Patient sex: F
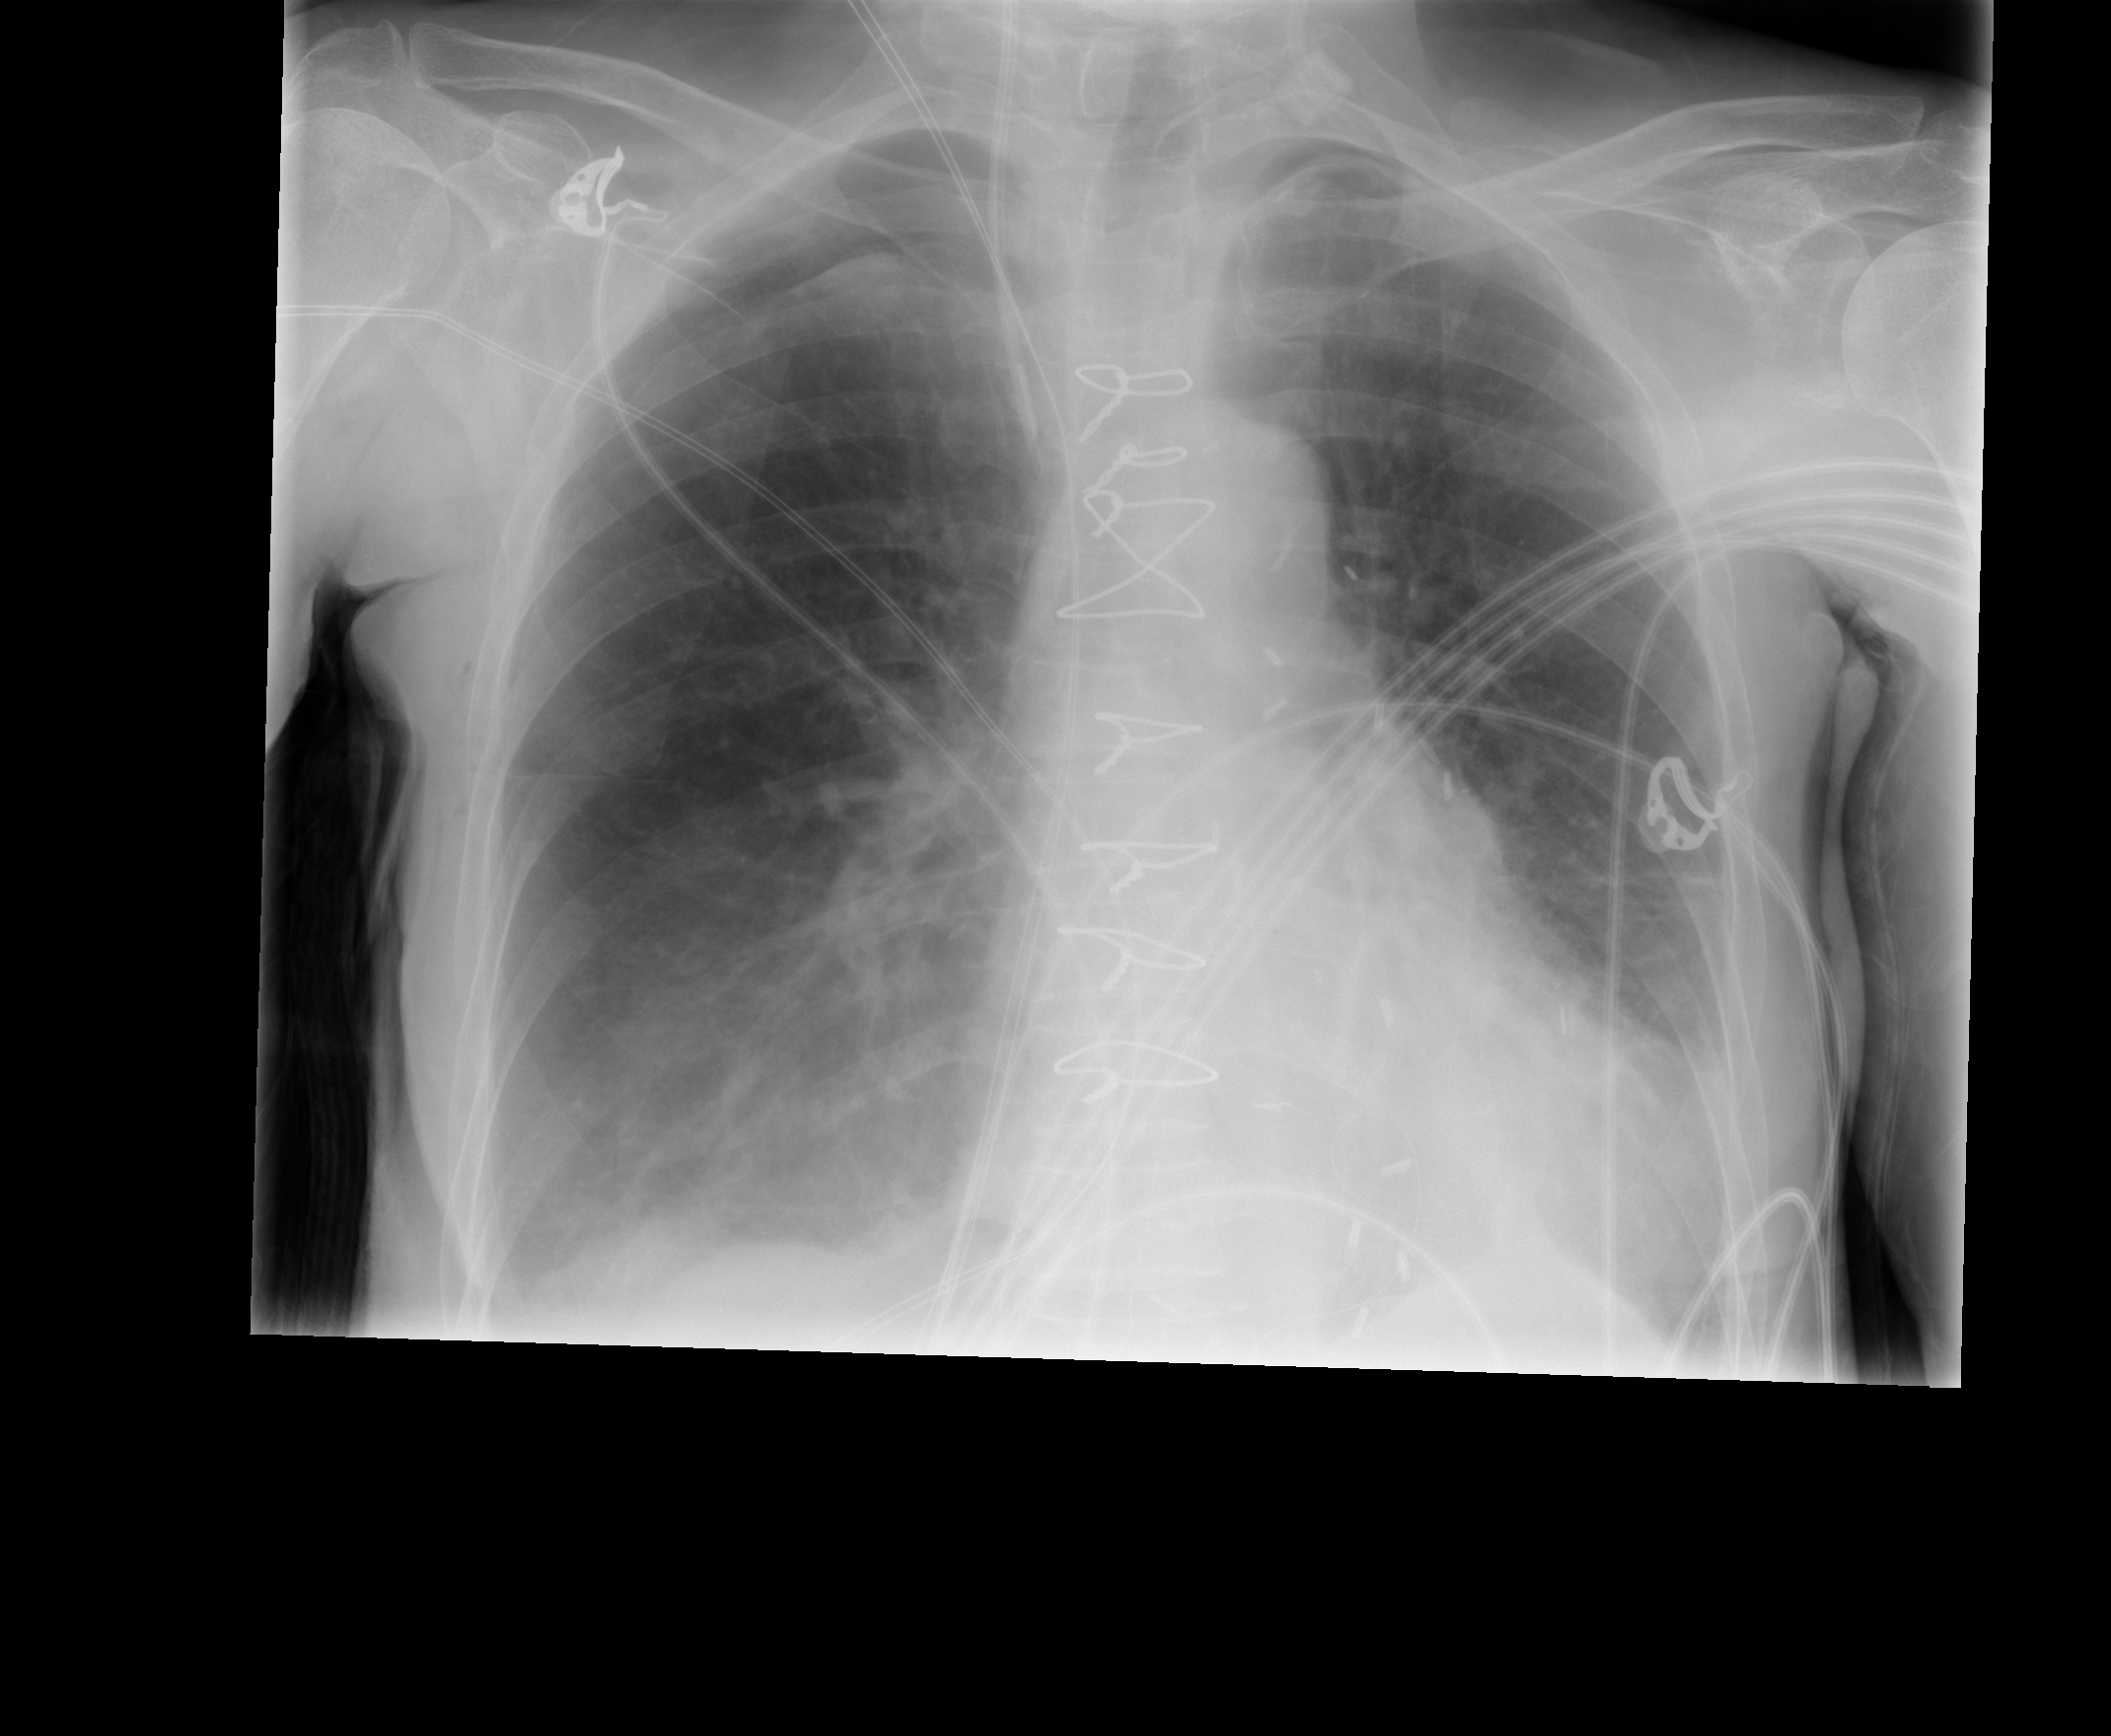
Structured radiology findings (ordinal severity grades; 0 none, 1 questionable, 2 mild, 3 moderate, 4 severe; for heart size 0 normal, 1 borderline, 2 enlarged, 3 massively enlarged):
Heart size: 1
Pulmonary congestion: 2
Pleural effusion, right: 2
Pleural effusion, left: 2
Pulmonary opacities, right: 2
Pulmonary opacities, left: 0
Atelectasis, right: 2
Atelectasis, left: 2